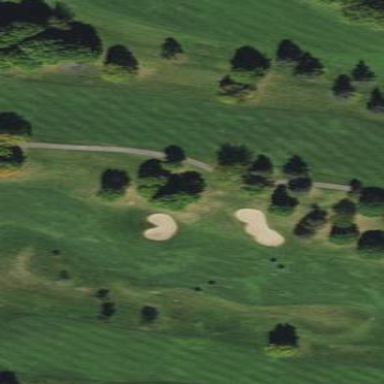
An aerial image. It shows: Well-maintained grassy area designated as golf fairway. It is part of golf sport facility.